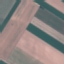
Land use / land cover: AnnualCrop